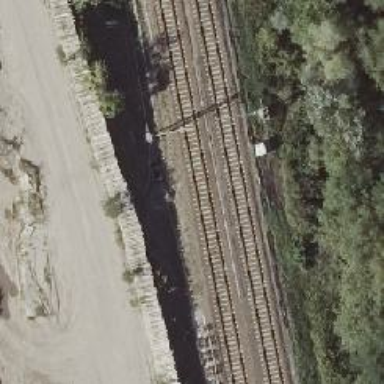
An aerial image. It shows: Milestone along the railway track with catenary mast.